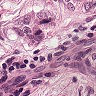
Metastatic tissue present: yes